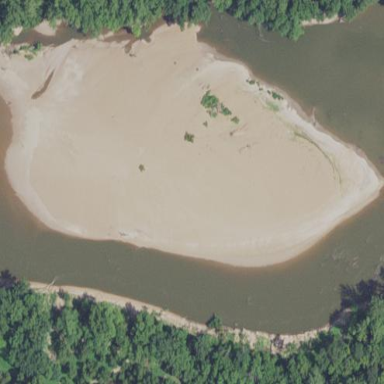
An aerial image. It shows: Islet made of sand.